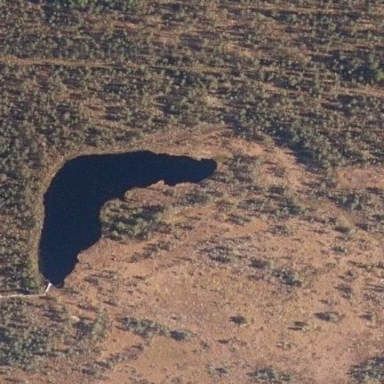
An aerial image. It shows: Lake with natural water.